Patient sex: M
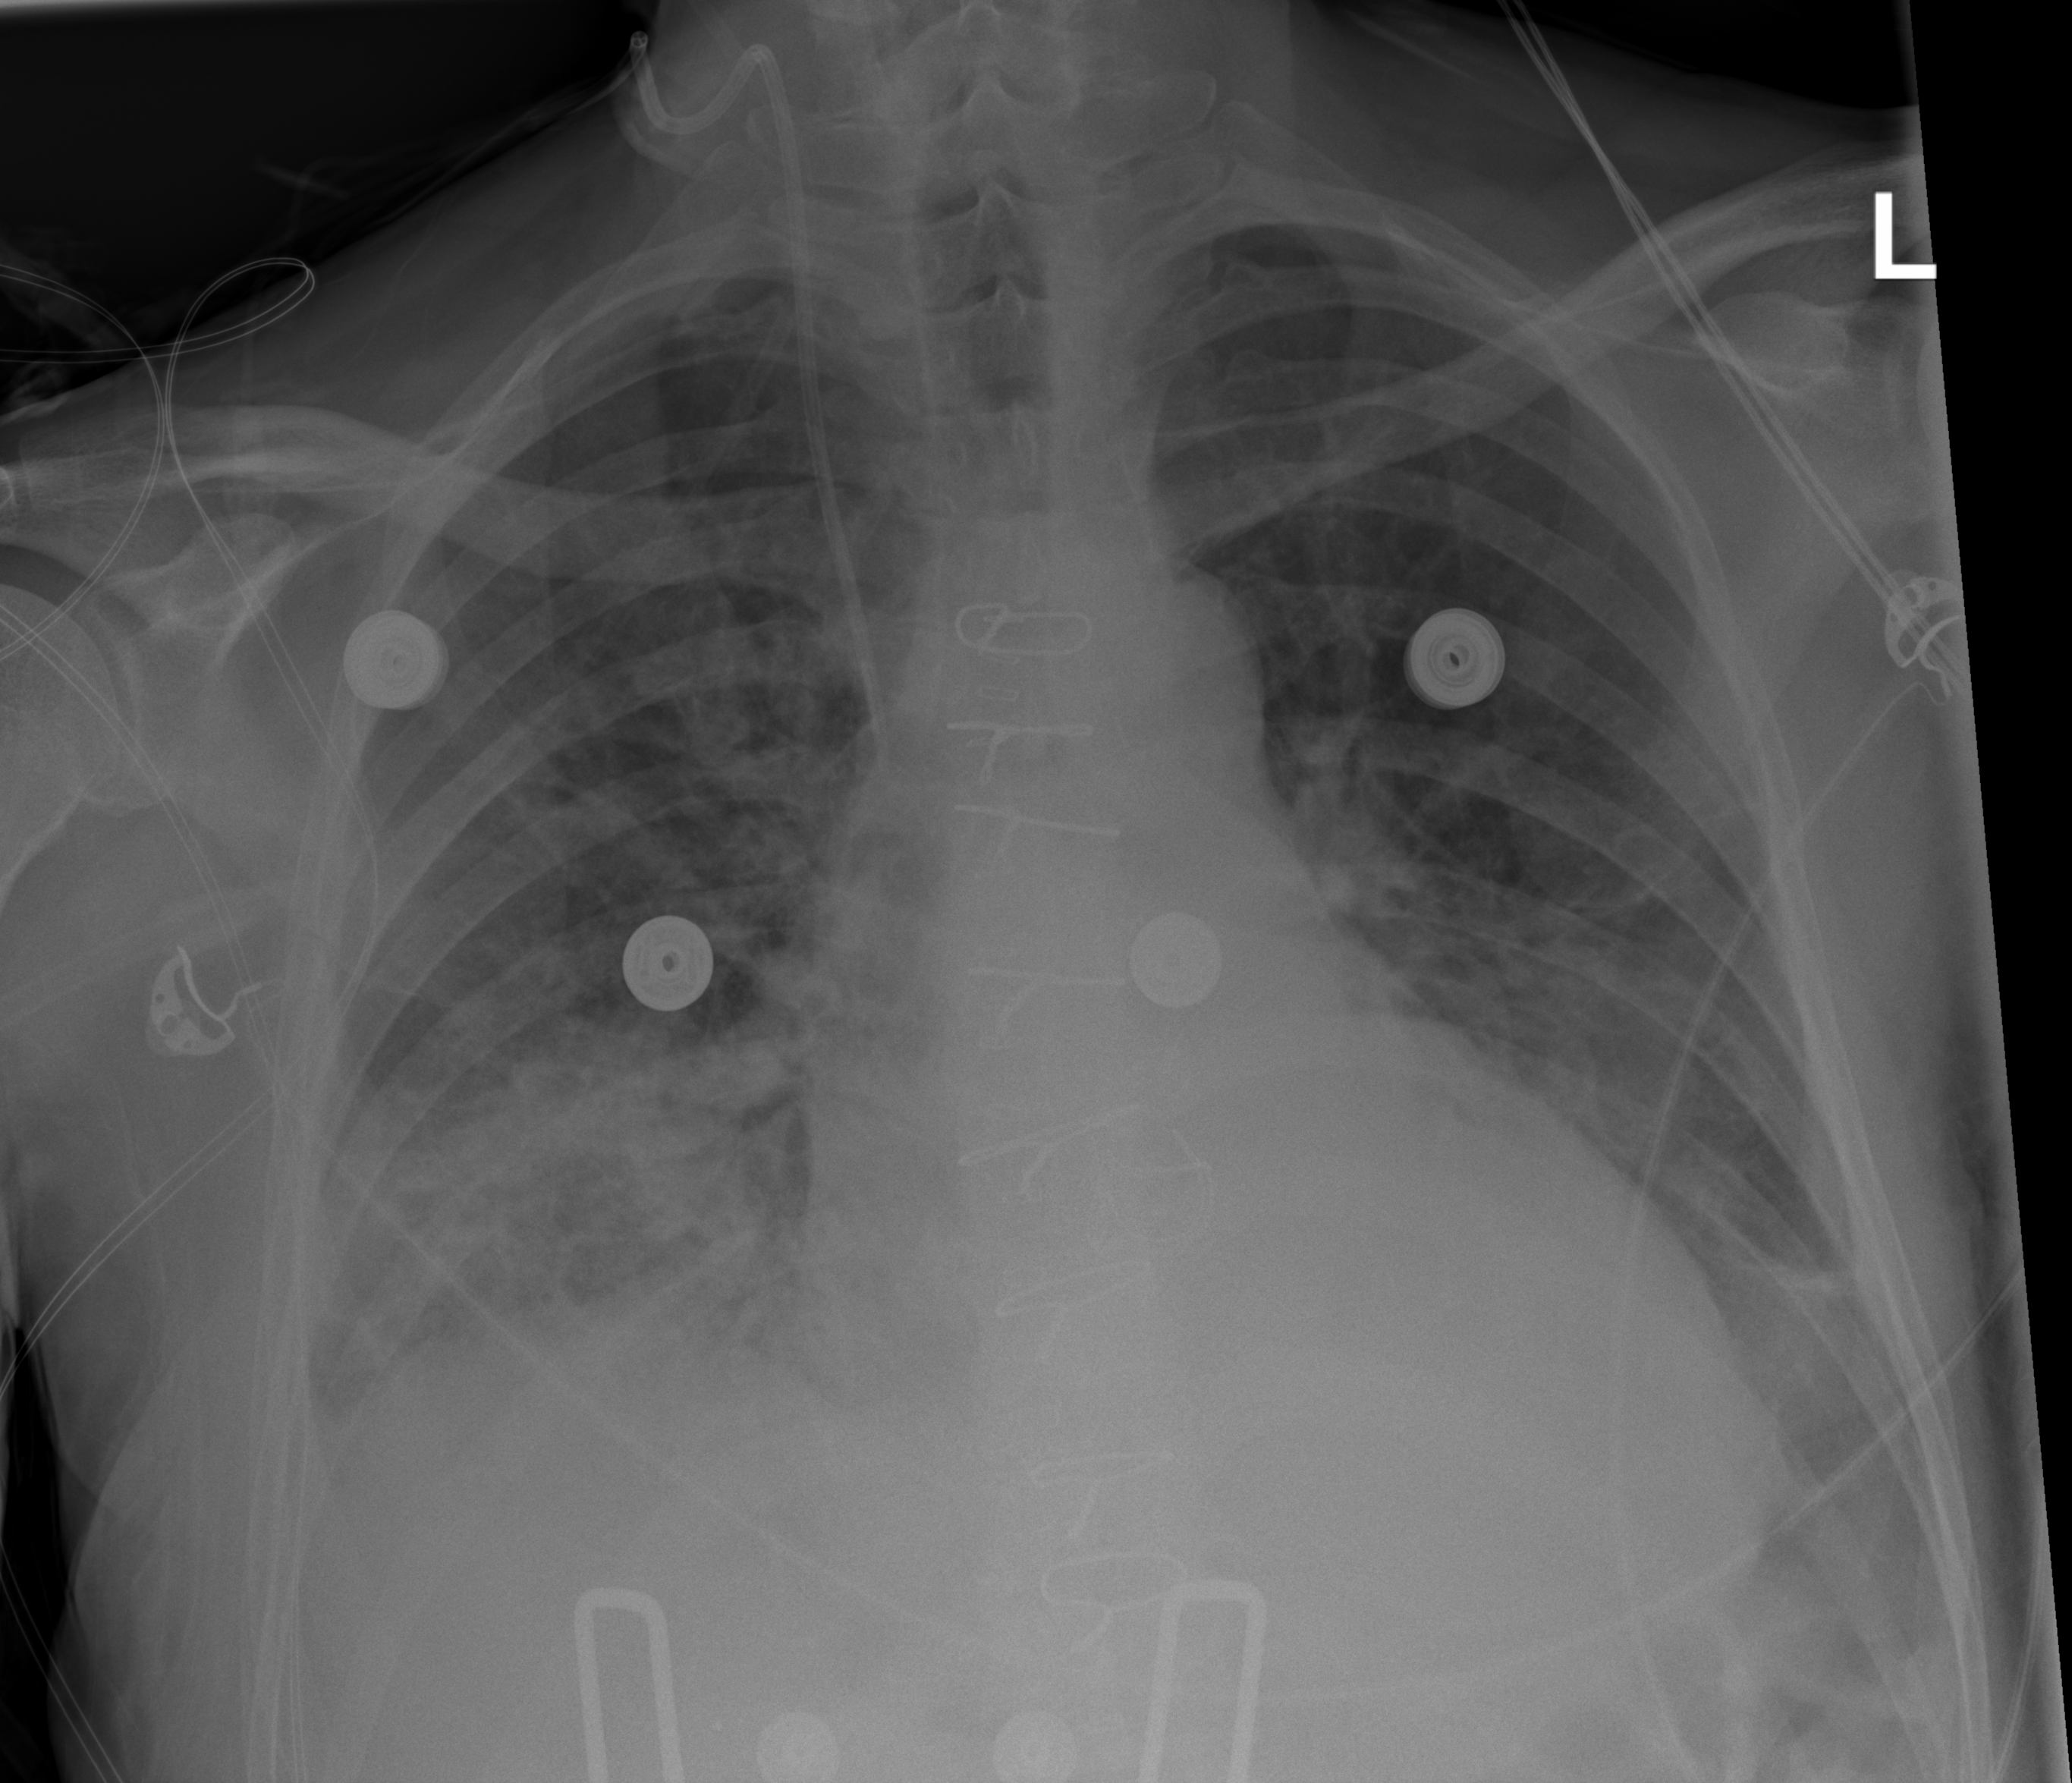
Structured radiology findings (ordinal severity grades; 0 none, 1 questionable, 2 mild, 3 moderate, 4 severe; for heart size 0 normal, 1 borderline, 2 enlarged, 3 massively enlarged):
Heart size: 2
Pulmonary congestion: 2
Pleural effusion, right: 3
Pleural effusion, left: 2
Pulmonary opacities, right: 3
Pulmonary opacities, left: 2
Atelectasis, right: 3
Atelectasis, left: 2